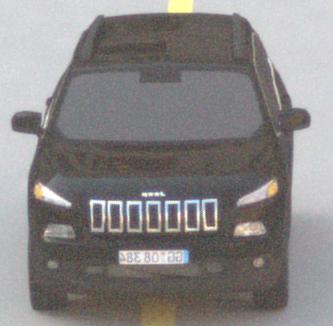
Make: Jeep
Model: Cherokee 3.2 V6 Pentastar
Detailed model: Cherokee (KL)
Model produced from: 2014/07
Model produced until: 2015/07
Doors: 5
Color: black
Road condition: dry road
Daytime: sunrise or sunset
Contrast: low contrast